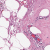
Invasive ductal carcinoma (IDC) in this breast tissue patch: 0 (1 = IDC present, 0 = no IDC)